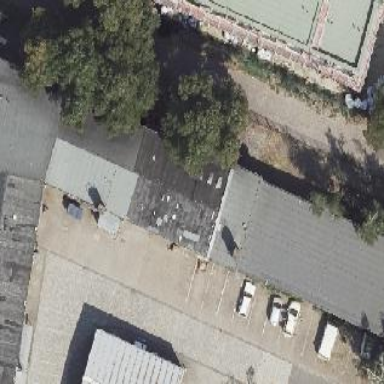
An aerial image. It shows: Group of garages.